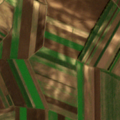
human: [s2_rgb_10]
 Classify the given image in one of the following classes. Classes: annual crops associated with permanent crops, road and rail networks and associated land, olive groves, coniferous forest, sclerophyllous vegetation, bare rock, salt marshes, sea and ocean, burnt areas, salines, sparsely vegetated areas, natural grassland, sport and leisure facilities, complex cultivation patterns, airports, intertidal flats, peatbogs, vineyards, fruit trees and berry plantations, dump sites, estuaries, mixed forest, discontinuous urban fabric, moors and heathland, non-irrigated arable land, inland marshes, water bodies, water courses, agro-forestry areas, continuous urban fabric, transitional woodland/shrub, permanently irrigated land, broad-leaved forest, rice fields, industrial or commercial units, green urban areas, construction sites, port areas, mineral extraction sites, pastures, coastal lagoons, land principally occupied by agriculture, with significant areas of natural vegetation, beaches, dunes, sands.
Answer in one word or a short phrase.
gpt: non-irrigated arable land, land principally occupied by agriculture, with significant areas of natural vegetation